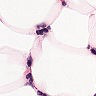
Metastatic tissue present: no